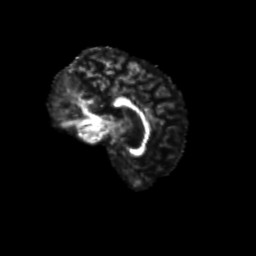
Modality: FA
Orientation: sagittal
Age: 64
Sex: female
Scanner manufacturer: siemens
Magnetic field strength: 3 T
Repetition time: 8.6 s
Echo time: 0.095 s